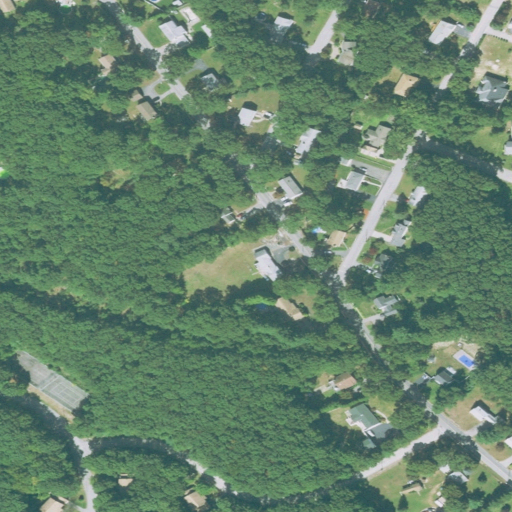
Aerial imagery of mountain in Rhode Island named Whipple Hill containing low intensity development, open development, medium intensity development, deciduous forest, and high intensity development